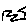
Label: zigzag